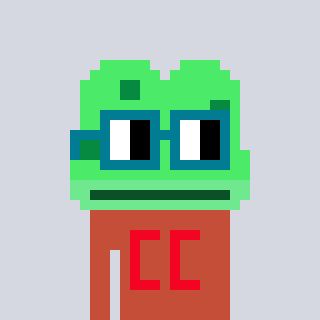
a pixel art character with square dark green glasses, a frog-shaped head and a rust-colored body on a cool background